Aerial crown-view tile of a tropical tree (Barro Colorado Island, Panama), acquired 20240611:
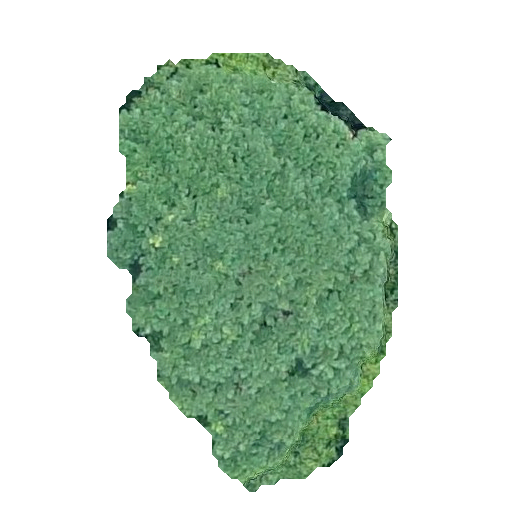
Species: Jacaranda copaia
GBIF accepted scientific name: Jacaranda copaia
Crown area: 147.236 m²